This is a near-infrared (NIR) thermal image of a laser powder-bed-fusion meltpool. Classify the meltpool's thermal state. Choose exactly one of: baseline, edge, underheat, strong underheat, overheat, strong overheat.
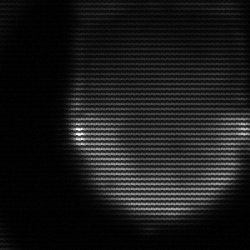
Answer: edge